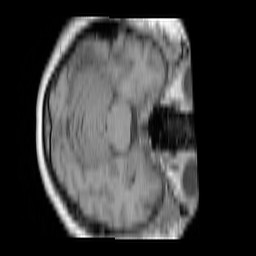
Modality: T1w
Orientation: axial
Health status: ill
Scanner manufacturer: siemens
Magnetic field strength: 3 T
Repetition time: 0.4 s
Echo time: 0.00272 s